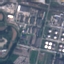
Land use / land cover: Industrial